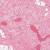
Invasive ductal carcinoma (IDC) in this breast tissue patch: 0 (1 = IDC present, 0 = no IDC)